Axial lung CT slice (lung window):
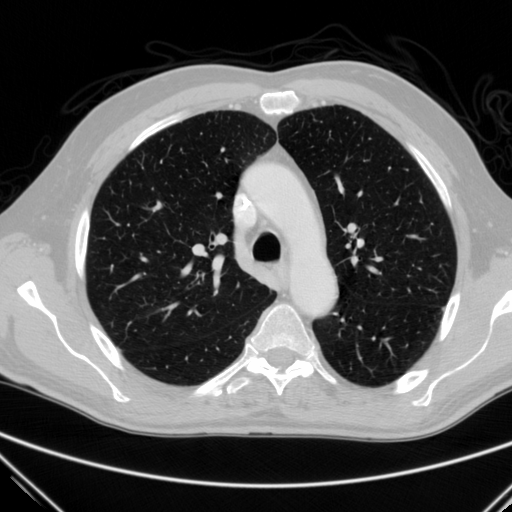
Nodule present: no